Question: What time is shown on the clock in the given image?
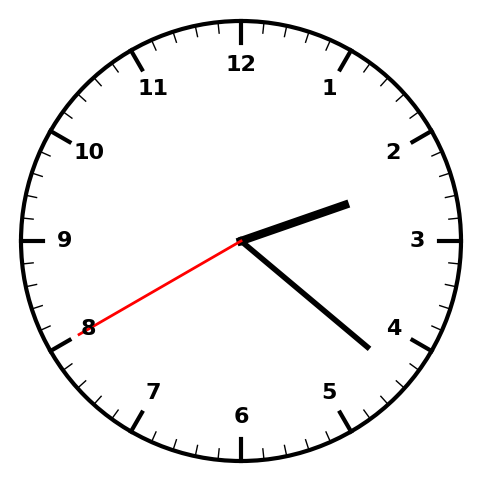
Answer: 02:21:40